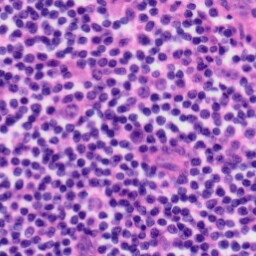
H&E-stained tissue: Tonsil